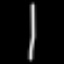
Label: line